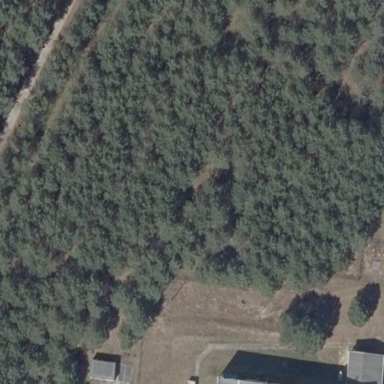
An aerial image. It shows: Forest covered with trees.